Field crop: maize
Growth stage: 1
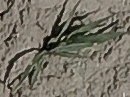
Species: sorghum